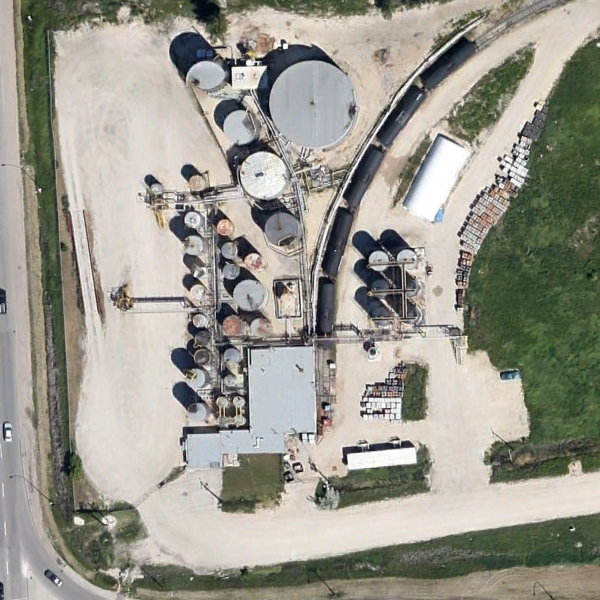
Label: StorageTanks